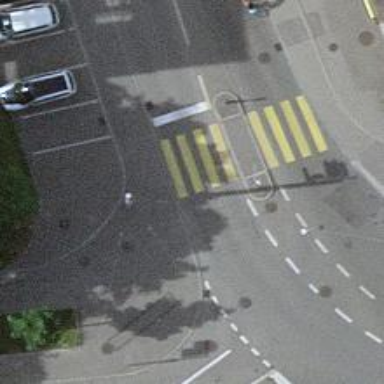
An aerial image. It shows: Kerb serving as barrier.